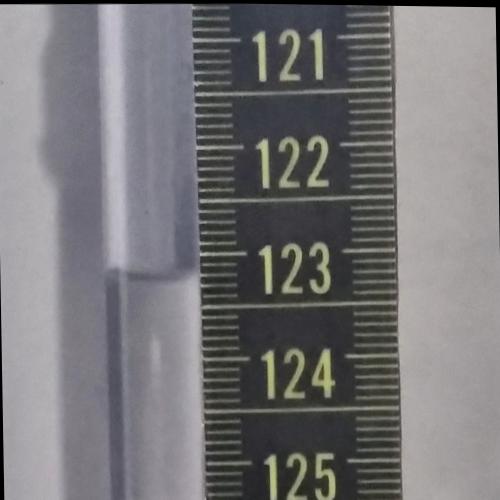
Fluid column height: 123.2 cm